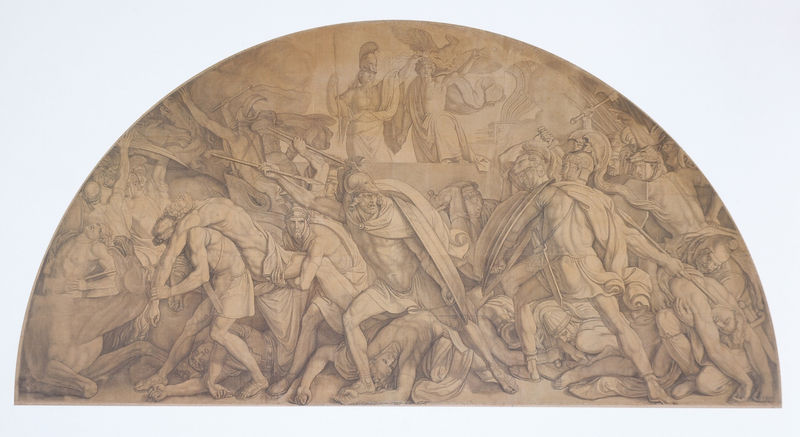
Titel: Der Kampf um den Leichnam des Patroklos
Künstler: Peter Cornelius
Standort: Berlin
Institution: Alte Nationalgalerie
Schlagwörter: adler, angriff, dunkel, flügel, held, himmel, kampf, kämpfer, körper, mann, nackt, umhang, vogel, weiß, wolken, menschen, ocker, braun, frau, grau, hell, hintergrund, kleid, männer, schwarz, skizze, szene, zeichnung, tier, herren, menge, arme, geschichte, historie, leiche, mensch, mord, rahmen, tod, tot, toter, tragen, mantel, gewänder, klassizismus, krone, renaissance, kreis, oval, pferd, rund, tondo, chaos, beine, federbusch, relief, füße, papier, bogen, grafik, monochrom, sepia, figuren, rundbogen, romantik, krieg, schlacht, lanze, soldaten, muskeln, homme, wandgemälde, wandmalerei, nazarener, corps, italie, schild, panzer, antike, radierung, schwarzweiß, schwert, schwerter, uniform, waffen, leichen, soldat, tote, verletzt, mäntel, helm, entwurf, göttin, kämpfen, rüstung, rom, halbkreis, halbrund, karton, fries, römer, helme, brustpanzer, sterben, axt, griechen, götter, leiden, manierismus, muskel, schmerz, krieger, historienmalerei, historismus, umhänge, nibelungen, opfer, speer, speere, fresko, töten, apoll, kreig, femme, gerahmt, deutsche romantik, beil, verwundet, anatomie, cadavre, gravure, mort, gefallene, helden, aigle, athene, gefallen, épée, antique, toge, athena, tympanon, costume, lünette, schilde, esquisse, arc, dessin, fronton, projet, trompete, mouvement, bogenfeld, david, ange, antiquité, mythologie, oiseau, sculpture, cornelius, beige, cercle, jugement, crayon, soldats, victoire, zerren, grec, dieu, ares, bataille, fresque, costumes, peter cornelius, ronde, battaille, battre, bouclier, casques, dieux, egilse, epees, escofr, friess, general, gragen, grece, grecs, grisaille, guerre, hommes, lance, lances, leonidas, lunette, michel ange, michelangelesque, militaires, musculatures, nude, néo classicisme, oui, paganisme, patrocle, ripaille, rome, semi circulaire, siegen, sortie de troyes bataille, stylo, täter, enfer, graffiti, combat, armes, massacre, ovale, desses, religion, armée, scene, achill, noir blanc, morts, heros, varus, gätter, tympan, romain, hache, heeresführer, composition, violence, giebelfld, nu, m#nner, blessé, ronde des morts, purgatoire, demi cercle, guere, combats, xvie, gloire, pouvoir, demi, soladt, religiin, héra, mouvemenr, gladio